【题型】解答题　【知识点】函数　【难度】easy
作出函数$y=2^{|x-1|}$与$y=2^{|x|-1}$的图象
【解答】
\textbf{【答案】}图见解析

\vspace{0.3cm}
\textbf{【分析】}由$y=2^x$的图象再利用图象的翻折和平移变换即可得$y=2^{|x-1|}$的图象，$y=2^{|x|-1}$为偶函数，当$x>0$时去绝对值作出$y$轴右边的图象，关于$y$轴对称到左边即可.

\vspace{0.3cm}
\textbf{【详解】}将$y=2^x$的图象$y$轴右边的图象关于$y$轴对称地翻折到$y$轴左边即可得$y=2^{|x|}$的图象，向右平移1个单位即可得$y=2^{|x-1|}$的图象如图：

函数$y=2^{|x|-1}$为偶函数，当$x>0$时，$y=2^{x-1}$，

作出$y=2^x$的图象向右平移1个单位可得$y=2^{x-1}$，保留$y$轴右边的部分关于$y$轴对称的翻折到$y$轴左边即可，图象如图所示：

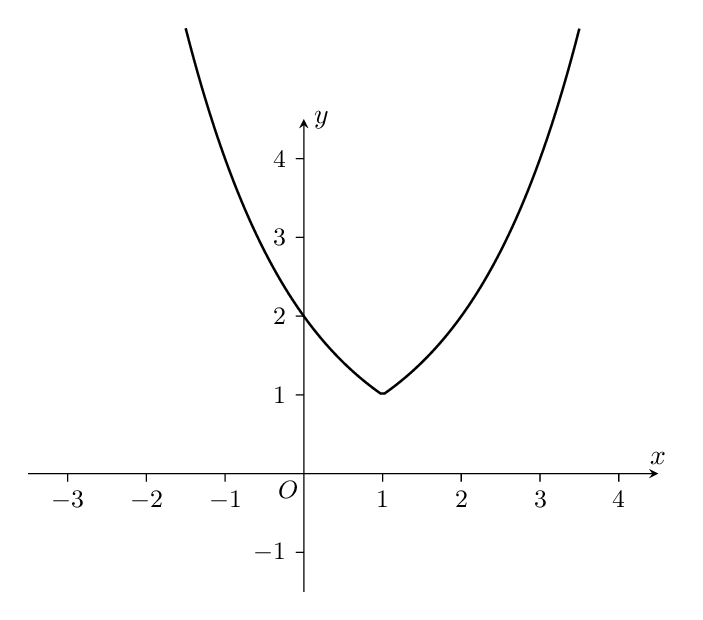
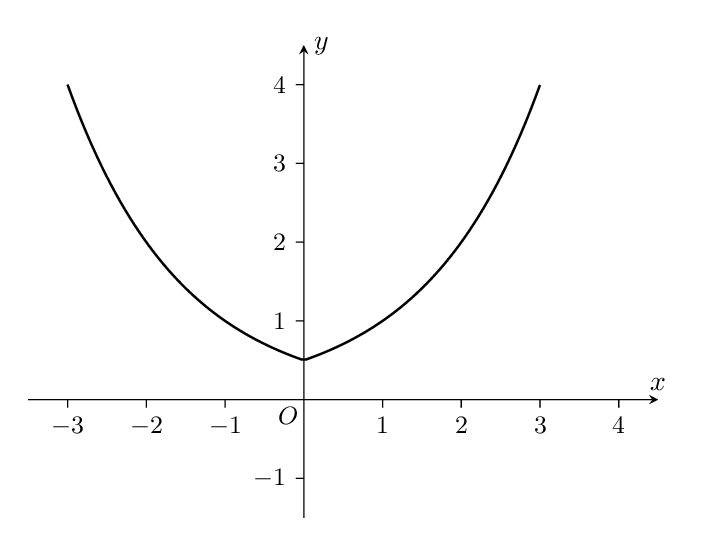